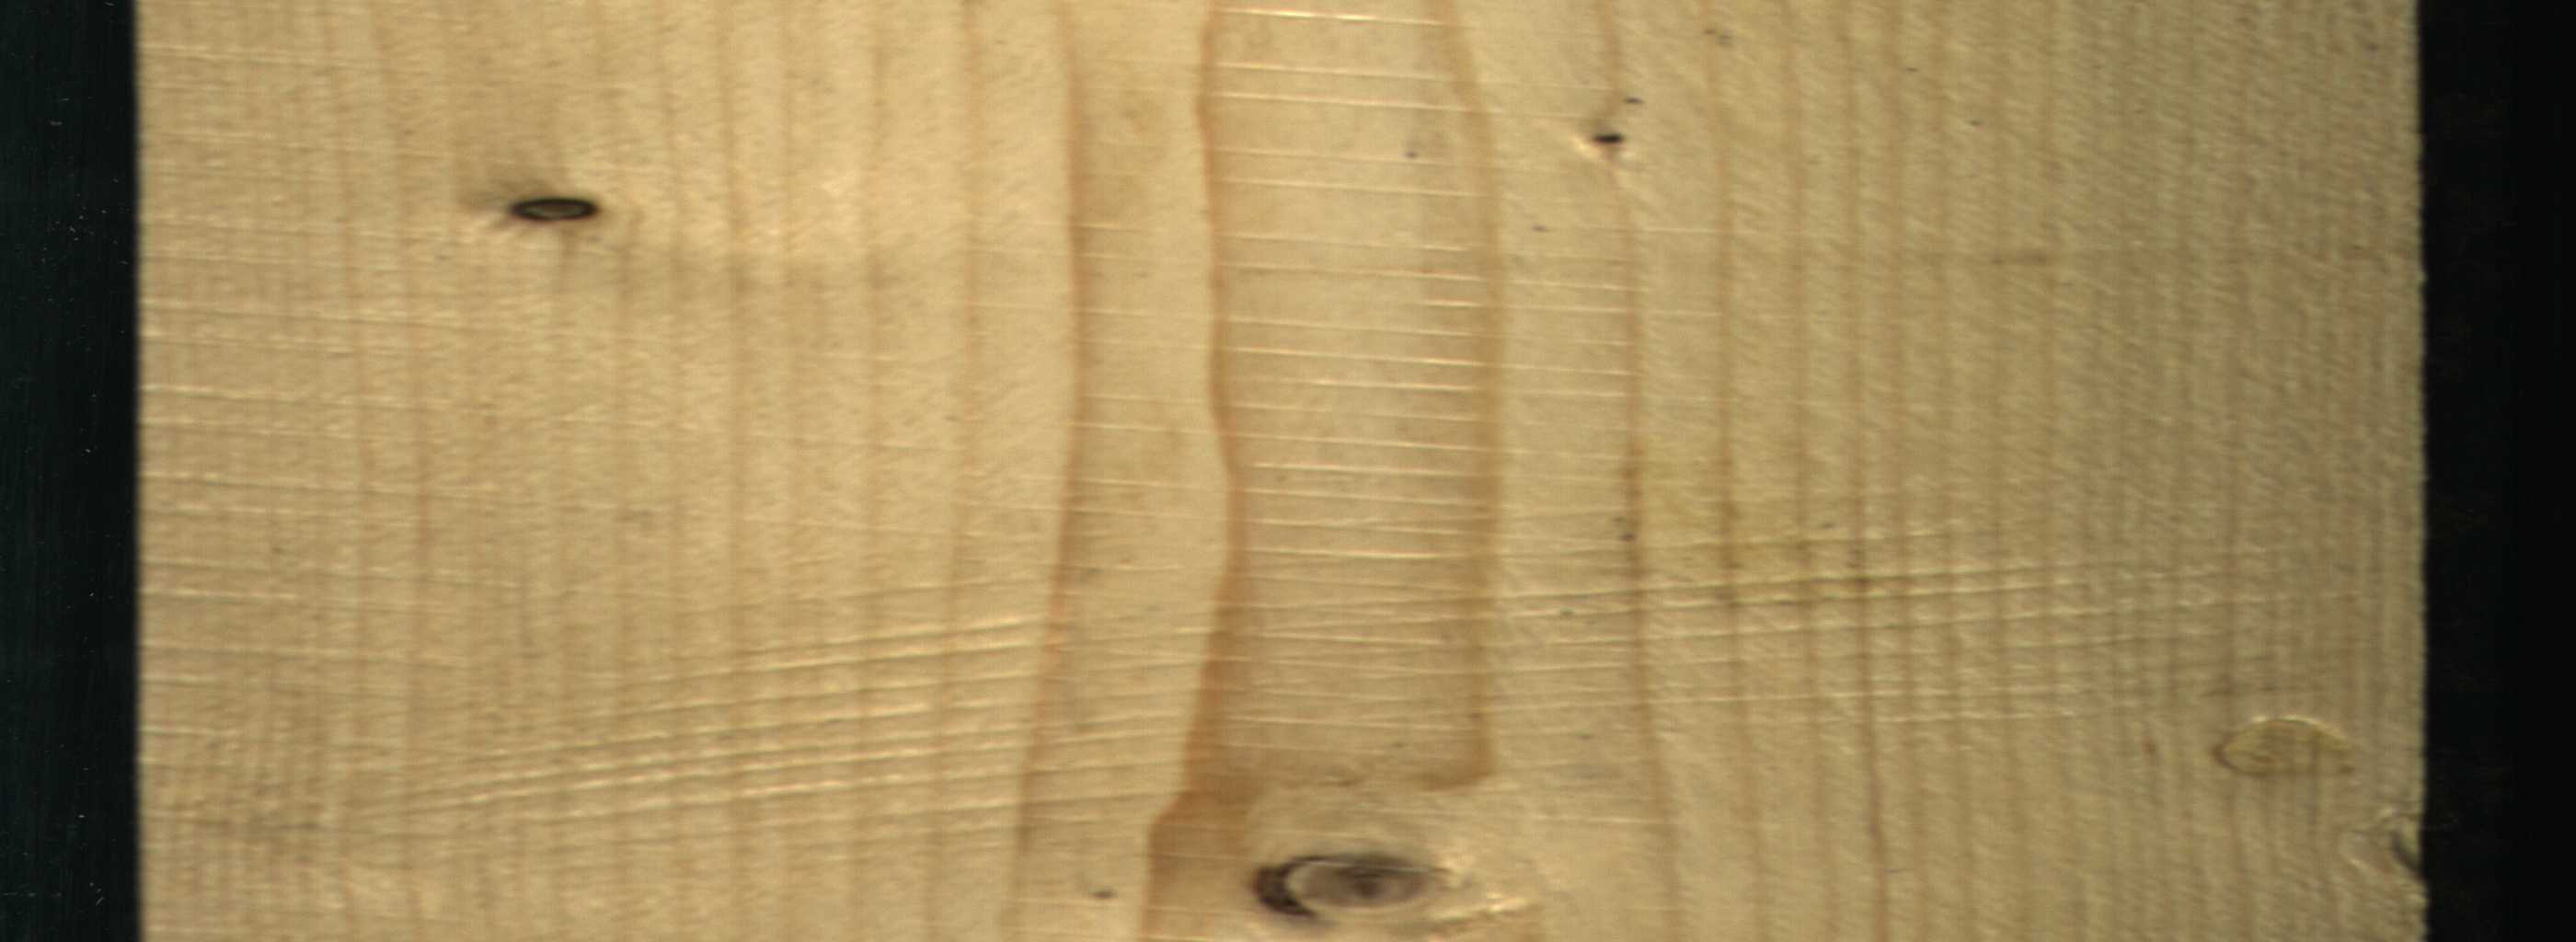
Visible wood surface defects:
Dead_Knot
Dead_Knot
Live_Knot